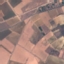
Label: PermanentCrop